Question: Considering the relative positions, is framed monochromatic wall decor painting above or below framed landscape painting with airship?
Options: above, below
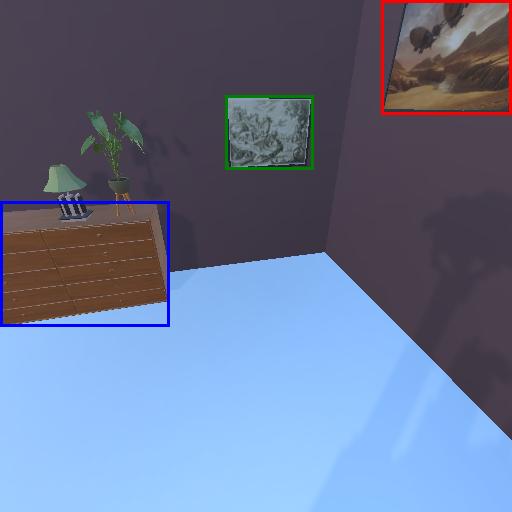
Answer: above